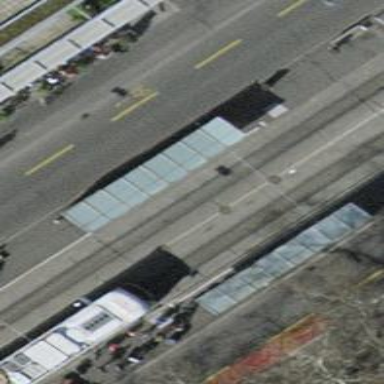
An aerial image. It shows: Shelter for public transport.